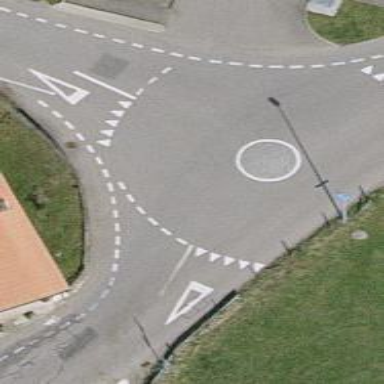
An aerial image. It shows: Mini roundabout on the road.